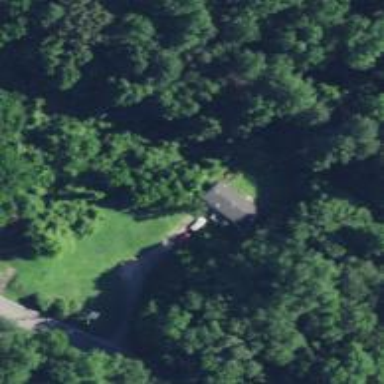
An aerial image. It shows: Driveway.